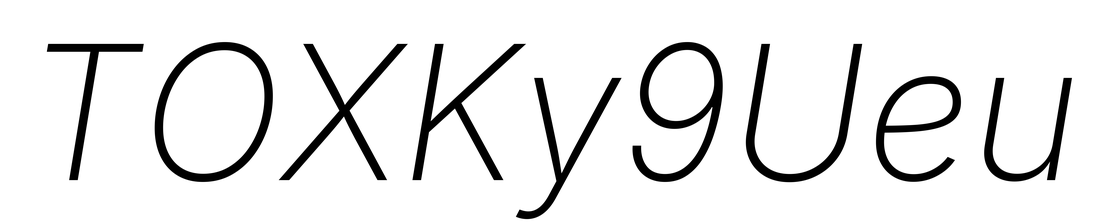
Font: Inter-Italic_ExtraLight_Italic